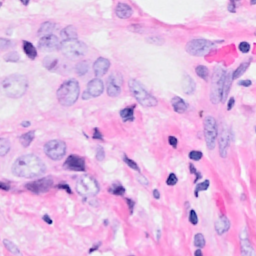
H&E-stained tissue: Breast